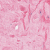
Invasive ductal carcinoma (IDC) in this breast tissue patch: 0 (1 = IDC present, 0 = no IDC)